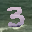
Label: 3